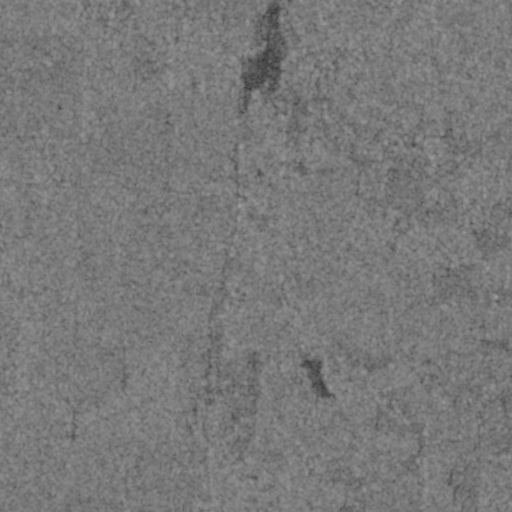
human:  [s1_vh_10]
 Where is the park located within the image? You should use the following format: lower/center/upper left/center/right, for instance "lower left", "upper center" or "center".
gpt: The park is located in the upper center of the image.
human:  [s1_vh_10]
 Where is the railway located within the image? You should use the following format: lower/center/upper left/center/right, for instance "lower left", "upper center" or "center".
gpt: The railway is located in the upper of the image.
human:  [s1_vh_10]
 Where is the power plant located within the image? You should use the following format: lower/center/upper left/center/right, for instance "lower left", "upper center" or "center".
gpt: There is no power plant in the image.

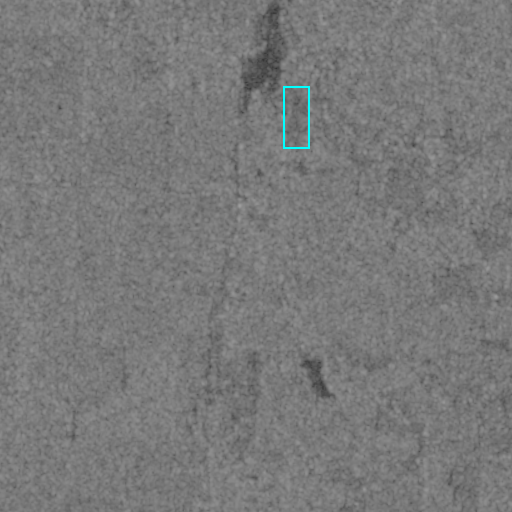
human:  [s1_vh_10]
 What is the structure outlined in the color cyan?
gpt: The structure outlined in cyan is a park.
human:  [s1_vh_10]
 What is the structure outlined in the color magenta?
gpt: There is no magenta outline.